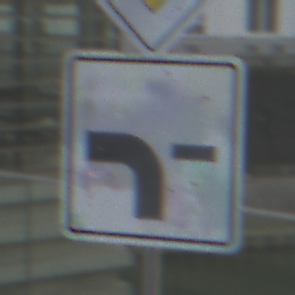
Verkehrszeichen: VerlaufVorfahrtsstrasse6
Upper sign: Vorfahrtsstrasse
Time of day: SunriseSunset
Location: Outdoor (Urban)
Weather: PartlyCloudy
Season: NotSpecified
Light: Natural